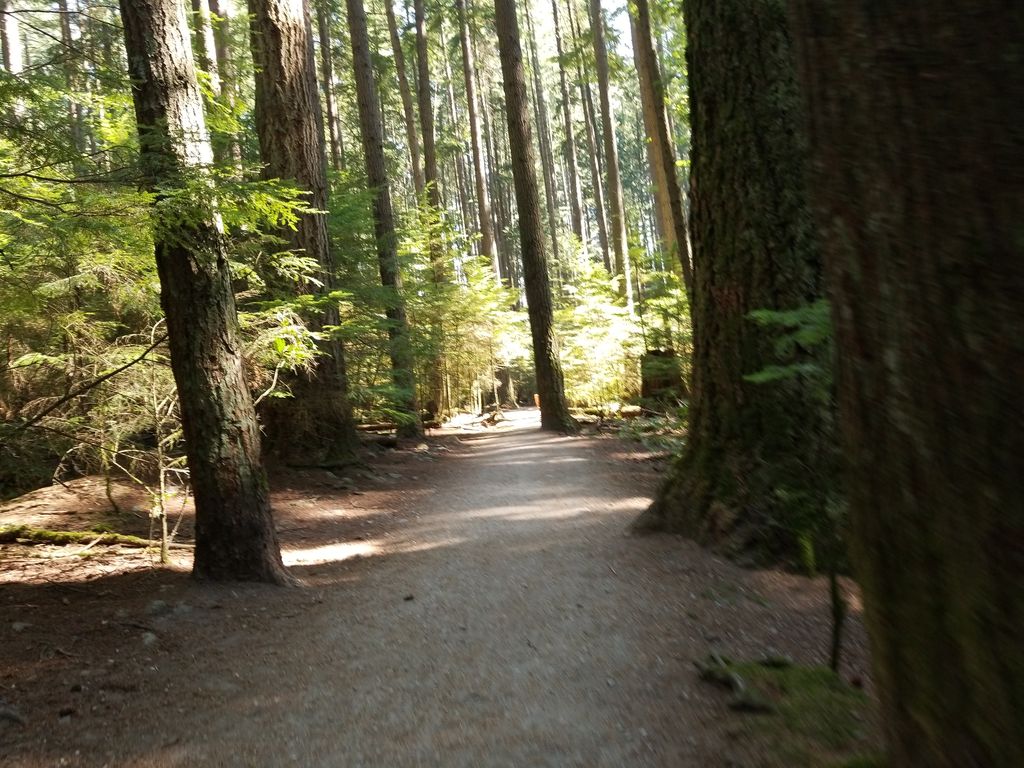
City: vancouver